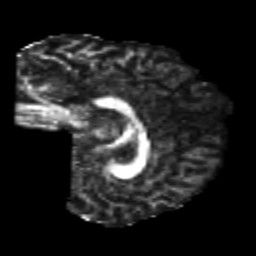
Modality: FA
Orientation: sagittal
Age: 21
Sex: male
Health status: healthy
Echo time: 0.074 s